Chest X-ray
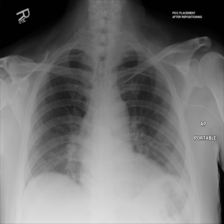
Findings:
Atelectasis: negative
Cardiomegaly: negative
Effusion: negative
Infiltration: negative
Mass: negative
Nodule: negative
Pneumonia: negative
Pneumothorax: negative
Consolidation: negative
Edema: negative
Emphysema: negative
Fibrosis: negative
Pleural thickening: negative
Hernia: negative